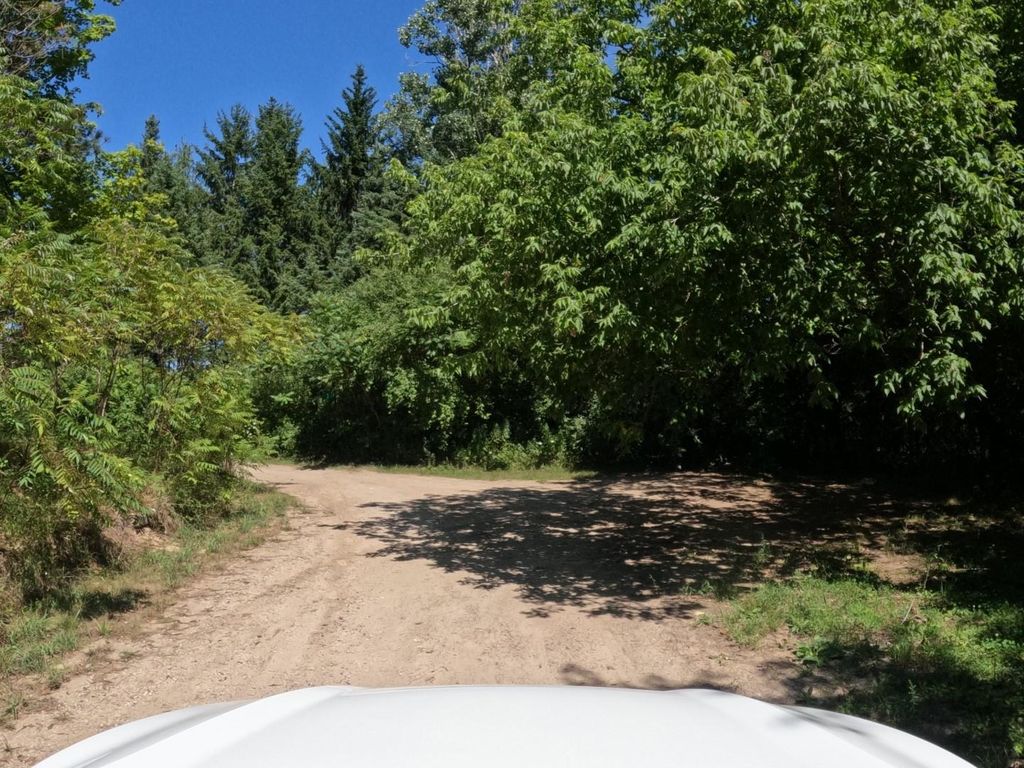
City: kitchener-waterloo